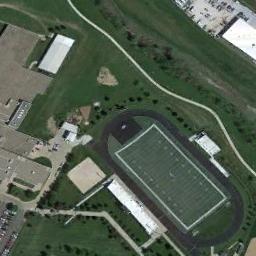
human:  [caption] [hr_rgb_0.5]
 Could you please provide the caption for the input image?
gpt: There are many buildings next to the ground track field .

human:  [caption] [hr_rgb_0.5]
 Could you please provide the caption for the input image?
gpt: There is an ground track field .

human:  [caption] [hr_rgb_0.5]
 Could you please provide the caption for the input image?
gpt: The ground track field with a gridiron is on a lawn and some roads go through the lawn .

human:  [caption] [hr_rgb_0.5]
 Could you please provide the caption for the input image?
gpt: Track and field are built on the lawn, Next to residential areas and vegetation .

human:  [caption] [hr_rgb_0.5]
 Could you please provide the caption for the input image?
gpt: There are some white buildings beside the ground track field with a black track .